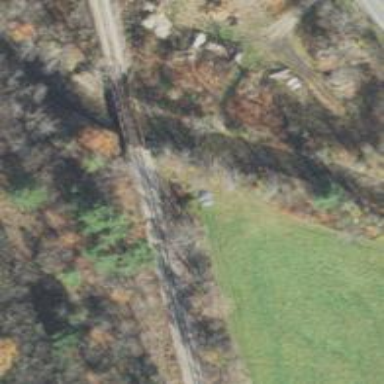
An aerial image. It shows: Bridge over railway line.